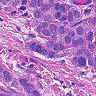
Metastatic tissue present: yes